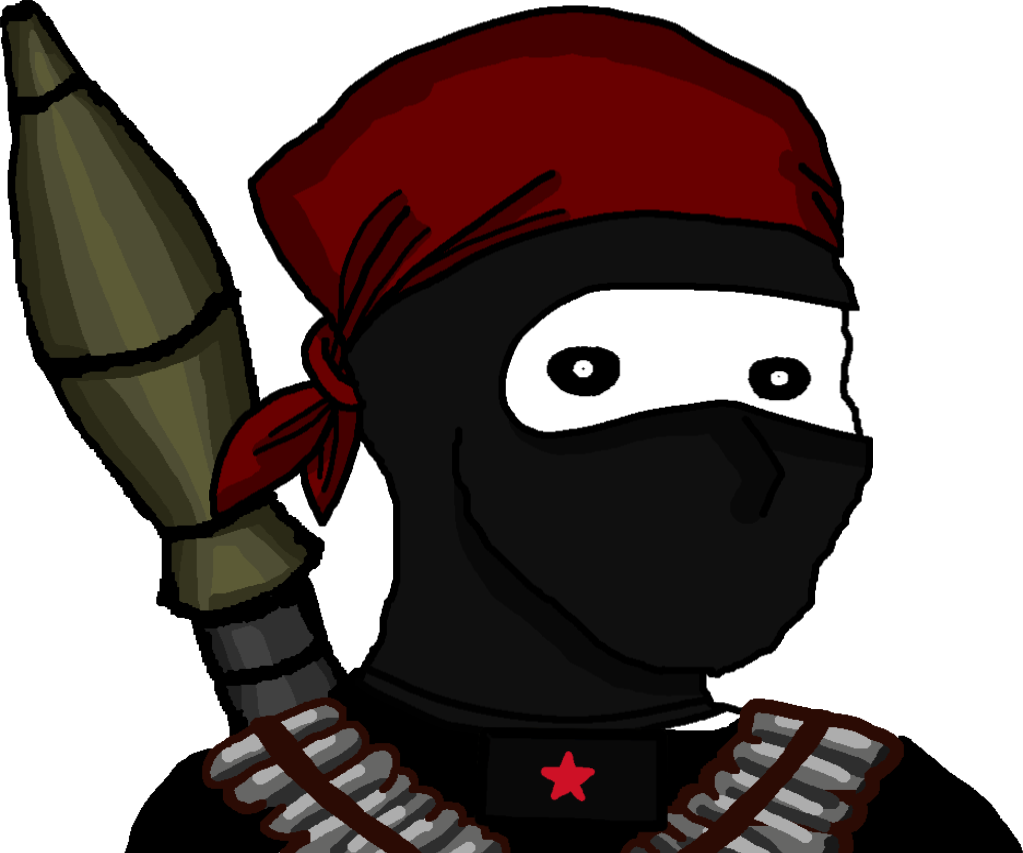
Label: 5_Oomer